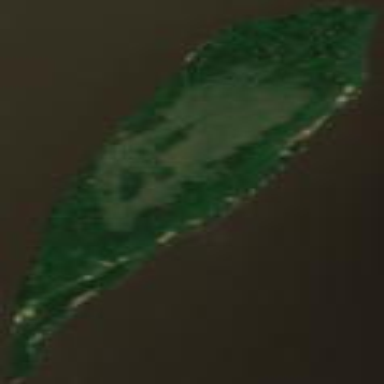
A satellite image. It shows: Island covered with forest.